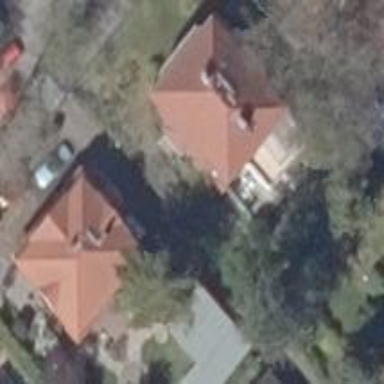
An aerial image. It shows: Detached building with half-hipped roof.